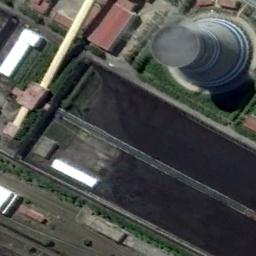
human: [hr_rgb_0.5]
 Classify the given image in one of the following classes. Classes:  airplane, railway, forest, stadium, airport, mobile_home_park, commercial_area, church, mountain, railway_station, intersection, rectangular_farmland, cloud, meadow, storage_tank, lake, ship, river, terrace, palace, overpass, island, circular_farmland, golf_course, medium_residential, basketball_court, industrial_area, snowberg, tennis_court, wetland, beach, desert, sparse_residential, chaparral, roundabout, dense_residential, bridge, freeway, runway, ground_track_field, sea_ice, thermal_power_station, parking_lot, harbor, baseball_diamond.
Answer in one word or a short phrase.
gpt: thermal_power_station